Question: I came across a tutorial and some example code for an audio converter. You select the format you want to convert to from a drop down, and when you do all sorts of options appear in a previously blank area, different options based on the format you choose. It's called Audio Converter .NET and is from same author as Audio CD Ripper .NET. I can't find the tutorial, but here is a screenshot.

See how on the right there is extra controls that are not on the left. I was experimenting trying to add another category. I added it to the dropdown, but am unsure how to make it so certain fields come up when it is selected.
I understand that they create those controls for those items, but I don't see how they call the correct one when the combo box selects something. I see controls are created, but if I try to duplicate the controls into another entry in the combo box they don't show up for either the new or old one I was duplicating from.
What's the best way to go about achieving something like this?
Thanks
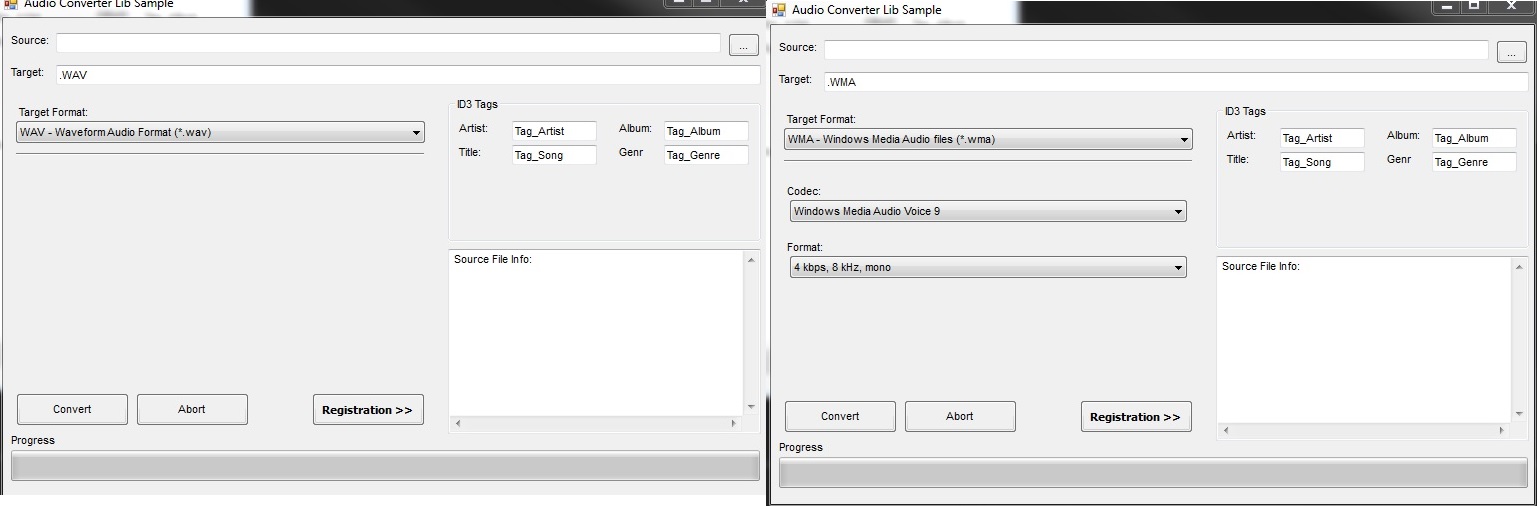
Answer: The easiest way is to create the controls needed for every option in the dropdown inside a panel, and simply turn it's 'visibility' property from 'false' to 'true' whenever it's corresponding option is selected using the combobox's 'SelectedIndexChanged' event handler. (And don't forget to turn the current visible panel's 'visibility' to 'false')